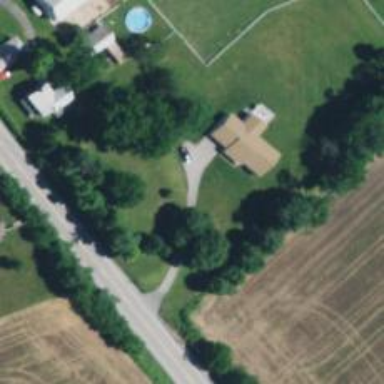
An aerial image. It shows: Driveway.